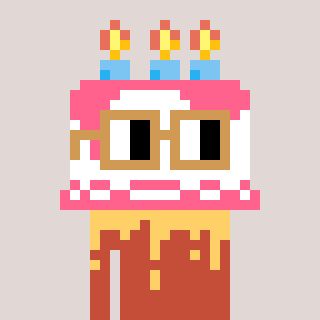
a pixel art character with square brown glasses, a cake-shaped head and a rust-colored body on a warm background